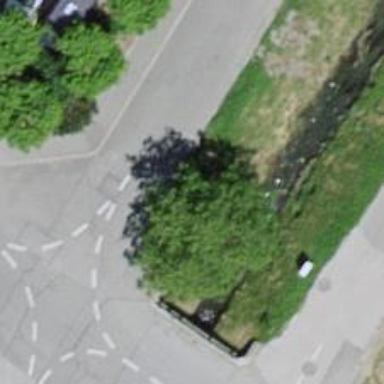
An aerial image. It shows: Black bench.